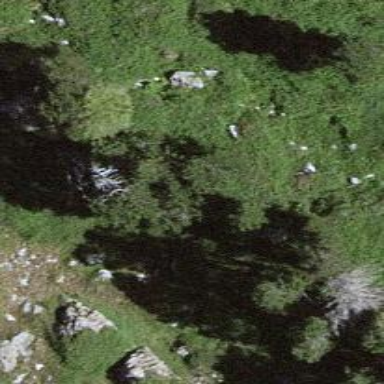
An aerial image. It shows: Patch of scrub vegetation.